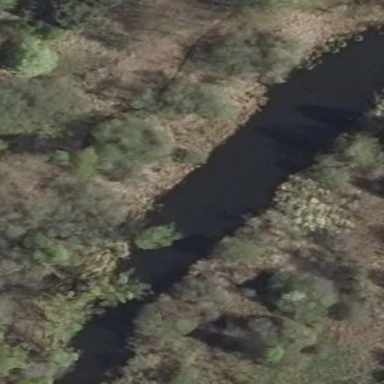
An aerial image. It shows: Oxbow water feature in nature.